Question: I want to plot some data in a LambertConformal projection and add labels to the axes. See the example code below. However, now the x-labels show up twice, and both times in the middle of the plot, instead of at its bottom. When instead I set 'gl.xlabels_bottom = False' and 'gl.xlabels_top = True', no x-labels are plotted at all. With the y-labels, I do not get this problem; they are just nicely plotted either along the left or right boundary of the plot.
How can I get the x-labels at the right location (at the bottom of the figure)?
'''
import numpy as np
import matplotlib.pyplot as plt
import cartopy.crs as ccrs
bounds_lon = [-45,-25]
bounds_lat = [55,65]
lon = np.arange(bounds_lon[0],bounds_lon[1]+0.1,0.1)
lat = np.arange(bounds_lat[0],bounds_lat[1]+0.1,0.1)
Lon, Lat = np.meshgrid(lon,lat)
data = np.ones(np.shape(Lon))
data_crs = ccrs.PlateCarree()
projection = ccrs.LambertConformal(central_longitude=np.mean(bounds_lon),central_latitude=np.mean(bounds_lat),cutoff=bounds_lat[0])
plt.figure(figsize=(4,4))
ax = plt.axes(projection=projection)
ax.coastlines()
ax.contourf(Lon, Lat, data, transform=data_crs)
gl = ax.gridlines(crs=ccrs.PlateCarree(), linewidth=2, color='gray', alpha=0.5, linestyle='--')
gl.xlabels_bottom = True
'''

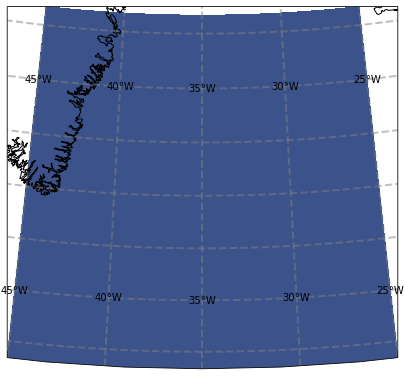
Answer: Manual repositioning of tick-labels are needed. To do that successfully, requires some other adjustments of the plot settings. Here is the code you can try.
'''
import numpy as np
import matplotlib.pyplot as plt
import cartopy.crs as ccrs
bounds_lon = [-45,-25]
bounds_lat = [55,65]
# make-up data to plot on the map
inc = 0.5
lon = np.arange(bounds_lon[0],bounds_lon[1]+inc, inc)
lat = np.arange(bounds_lat[0],bounds_lat[1]+inc, inc)
Lon, Lat = np.meshgrid(lon,lat)
#data = np.ones(np.shape(Lon)) # original 'boring' data
data = np.sin(Lon)+np.cos(Lat) # better data to use instead
data_crs = ccrs.PlateCarree()
projection = ccrs.LambertConformal(central_longitude=np.mean(bounds_lon), central_latitude=np.mean(bounds_lat), #cutoff=bounds_lat[0]
)
# Note: 'cutoff' causes horizontal cut at lower edge
# init plot figure
plt.figure(figsize=(15,9))
ax = plt.axes(projection=projection)
ax.coastlines(lw=0.2)
ax.contourf(Lon, Lat, data, transform=data_crs, alpha=0.5)
# set gridlines specs
gl = ax.gridlines(crs=ccrs.PlateCarree(), linewidth=2, color='gray', alpha=0.5, linestyle='--')
gl.top_labels=True
gl.bottom_labels=True
gl.left_labels=True
gl.right_labels=True
plt.draw() #enable access to lables' positions
xs_ys = ax.get_extent() #(x0,x1, y0,y1)
#dx = xs_ys[1]-xs_ys[0]
dy = xs_ys[3]-xs_ys[2]
# The extent of 'ax' must be adjusted
# Extents' below and above are increased
new_ext = [xs_ys[0], xs_ys[1], xs_ys[2]-dy/15., xs_ys[3]+dy/12.]
ax.set_extent(new_ext, crs=projection)
# find locations of the labels and reposition them as needed
xs, ys = [], []
for ix,ea in enumerate(gl.label_artists):
xy = ea[2].get_position()
xs.append(xy[0])
ys.append(xy[1])
# Targeted labels to manipulate has "W" in them
if "W" in ea[2].get_text():
x_y = ea[2].get_position()
# to check which are above/below mid latitude of the plot
# use 60 (valid only this special case)
if x_y[1]<60:
# labels at lower latitudes
curpos = ea[2].get_position()
newpos = (curpos[0], 54.7) # <- from inspection: 54.7
ea[2].set_position(newpos)
else:
curpos = ea[2].get_position()
newpos = (curpos[0], 65.3) # <- from inspection: 65.3
ea[2].set_position(newpos)
plt.show()
'''
<URL>
If you want to move all the lat/long labels to the outside edges, try this code. It is much more concise than the above.
'''
import numpy as np
import matplotlib.pyplot as plt
import cartopy.crs as ccrs
bounds_lon = [-45,-25]
bounds_lat = [55,65]
inc = 0.5
lon = np.arange(bounds_lon[0],bounds_lon[1]+inc, inc)
lat = np.arange(bounds_lat[0],bounds_lat[1]+inc, inc)
Lon, Lat = np.meshgrid(lon,lat)
#data = np.ones(np.shape(Lon)) # boring data
data = np.sin(Lon)+np.cos(Lat) # more interesting
data_crs = ccrs.PlateCarree()
projection = ccrs.LambertConformal(central_longitude=np.mean(bounds_lon), central_latitude=np.mean(bounds_lat), cutoff=bounds_lat[0]
)
# init plot
plt.figure(figsize=(15,9))
ax = plt.axes(projection=projection)
ax.coastlines(lw=0.2)
ax.contourf(Lon, Lat, data, transform=data_crs, alpha=0.3)
gl = ax.gridlines(draw_labels=True, x_inline=False, y_inline=False,
color='k', linestyle='dashed', linewidth=0.5)
gl.top_labels=True
gl.bottom_labels=True
gl.left_labels=True
gl.right_labels=True
plt.show()
'''
<URL>
If you want to get bottom edge as a straight line, you can achieve that by dropping the option 'cutoff=bounds_lat[0]' from this line of code:-
'''
projection = ccrs.LambertConformal(central_longitude=np.mean(bounds_lon), central_latitude=np.mean(bounds_lat), cutoff=bounds_lat[0]
)
'''
so that it becomes
'''
projection = ccrs.LambertConformal(central_longitude=np.mean(bounds_lon),
central_latitude=np.mean(bounds_lat))
'''
and you will get the plot like this:-
<URL>